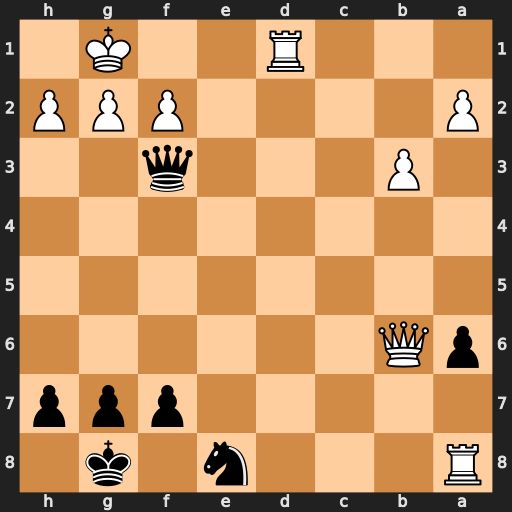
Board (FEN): R3n1k1/5ppp/pQ6/8/8/1P3q2/P4PPP/3R2K1
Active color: b
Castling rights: -
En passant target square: -
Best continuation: Qxd1#